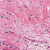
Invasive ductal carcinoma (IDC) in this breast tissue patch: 0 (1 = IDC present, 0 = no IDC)